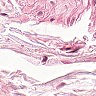
Metastatic tissue present: no